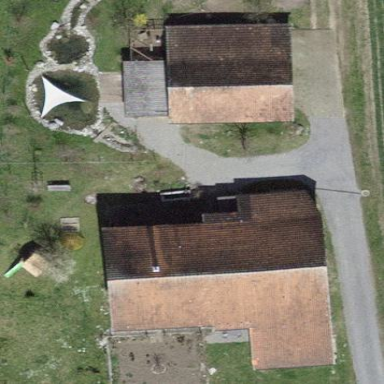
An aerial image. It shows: Farmyard area.